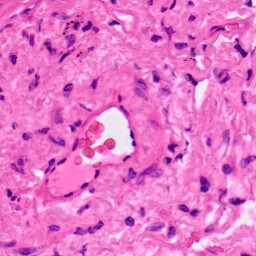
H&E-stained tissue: Lung